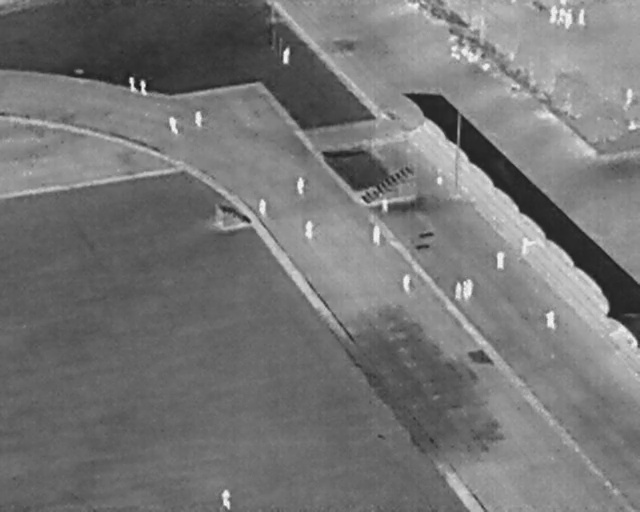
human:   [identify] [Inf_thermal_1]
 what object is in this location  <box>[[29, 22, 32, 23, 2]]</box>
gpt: <ref>1 medium person at the top</ref>